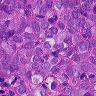
Metastatic tissue present: yes